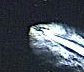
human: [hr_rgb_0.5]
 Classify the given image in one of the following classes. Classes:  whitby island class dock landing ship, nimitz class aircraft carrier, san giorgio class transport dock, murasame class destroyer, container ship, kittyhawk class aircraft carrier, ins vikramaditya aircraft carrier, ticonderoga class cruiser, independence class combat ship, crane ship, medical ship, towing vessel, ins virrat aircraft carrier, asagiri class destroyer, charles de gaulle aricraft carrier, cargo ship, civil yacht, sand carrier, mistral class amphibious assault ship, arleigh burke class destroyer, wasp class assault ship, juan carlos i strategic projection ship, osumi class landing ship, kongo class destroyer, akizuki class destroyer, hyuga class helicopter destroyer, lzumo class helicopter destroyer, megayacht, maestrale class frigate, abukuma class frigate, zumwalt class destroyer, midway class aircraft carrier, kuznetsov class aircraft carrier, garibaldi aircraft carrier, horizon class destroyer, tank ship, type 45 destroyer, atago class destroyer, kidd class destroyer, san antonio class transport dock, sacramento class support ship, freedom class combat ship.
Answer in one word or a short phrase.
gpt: Civil yacht